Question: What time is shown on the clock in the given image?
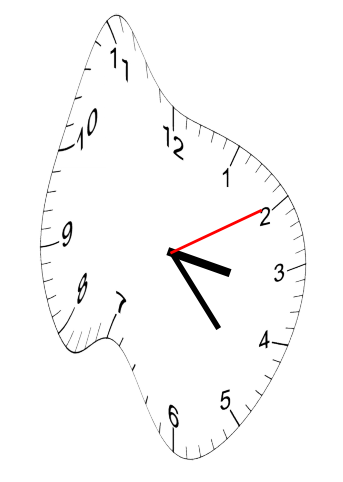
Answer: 03:23:10